Aerial crown-view tile of a tropical tree (Barro Colorado Island, Panama), acquired 20241216:
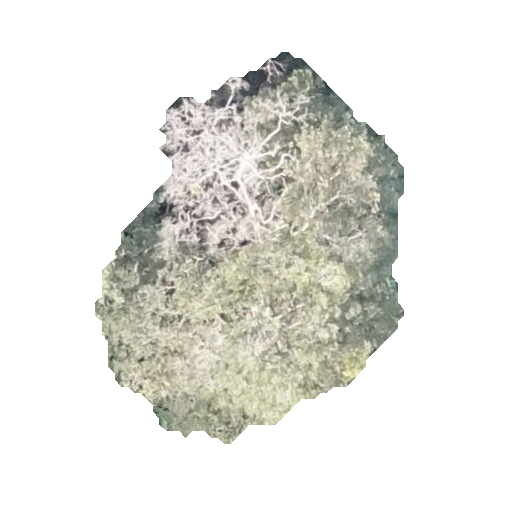
Species: Terminalia amazonia
GBIF accepted scientific name: Terminalia amazonica
Crown area: 119.672 m²